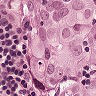
Metastatic tissue present: yes